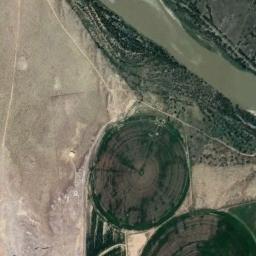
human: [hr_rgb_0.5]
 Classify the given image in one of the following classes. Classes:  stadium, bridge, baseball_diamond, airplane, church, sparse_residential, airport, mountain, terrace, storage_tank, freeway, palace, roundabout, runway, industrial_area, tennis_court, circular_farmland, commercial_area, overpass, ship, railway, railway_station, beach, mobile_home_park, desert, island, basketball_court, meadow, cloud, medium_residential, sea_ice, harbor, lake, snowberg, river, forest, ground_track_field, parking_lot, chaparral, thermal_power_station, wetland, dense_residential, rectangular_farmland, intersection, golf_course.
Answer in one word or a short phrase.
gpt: circular_farmland